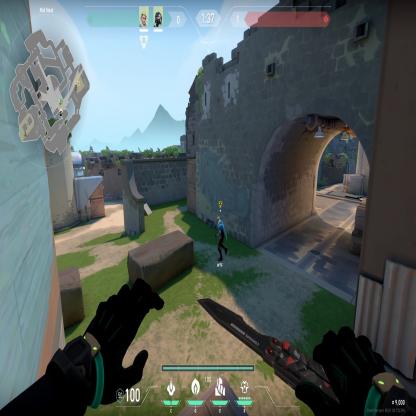
Label: teammate